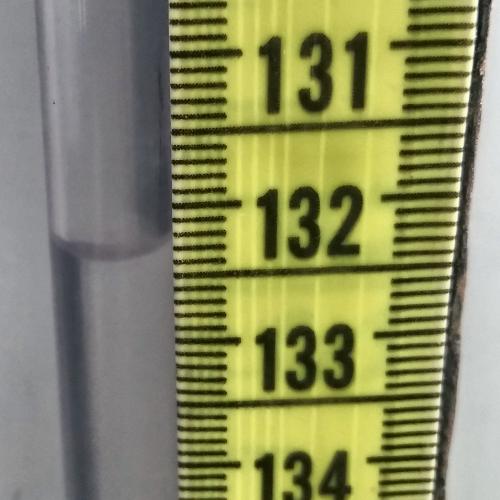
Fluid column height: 132.3 cm